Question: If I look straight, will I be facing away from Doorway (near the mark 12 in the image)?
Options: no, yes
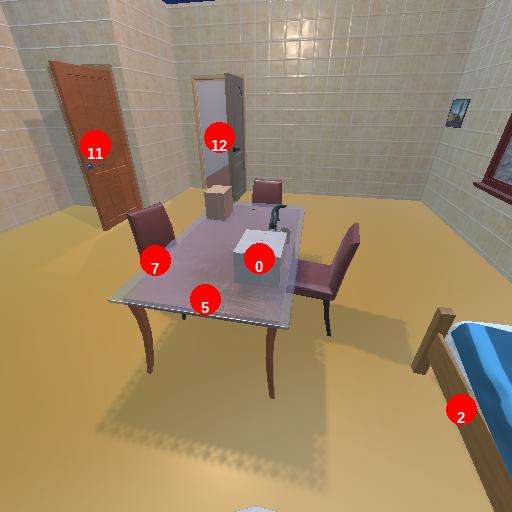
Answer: no